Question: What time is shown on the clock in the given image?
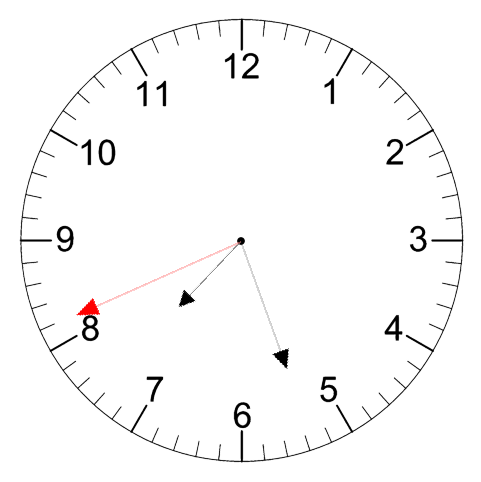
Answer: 07:26:41